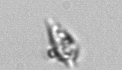
Label: Oxytoxum